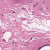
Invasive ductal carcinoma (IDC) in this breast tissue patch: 0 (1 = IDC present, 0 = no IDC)